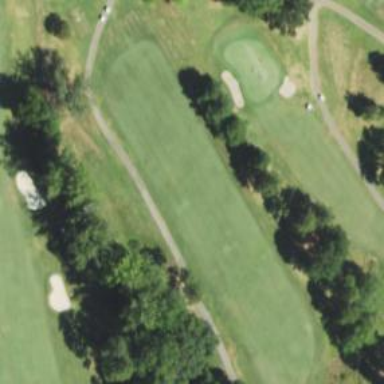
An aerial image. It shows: Path designated for golf carts.